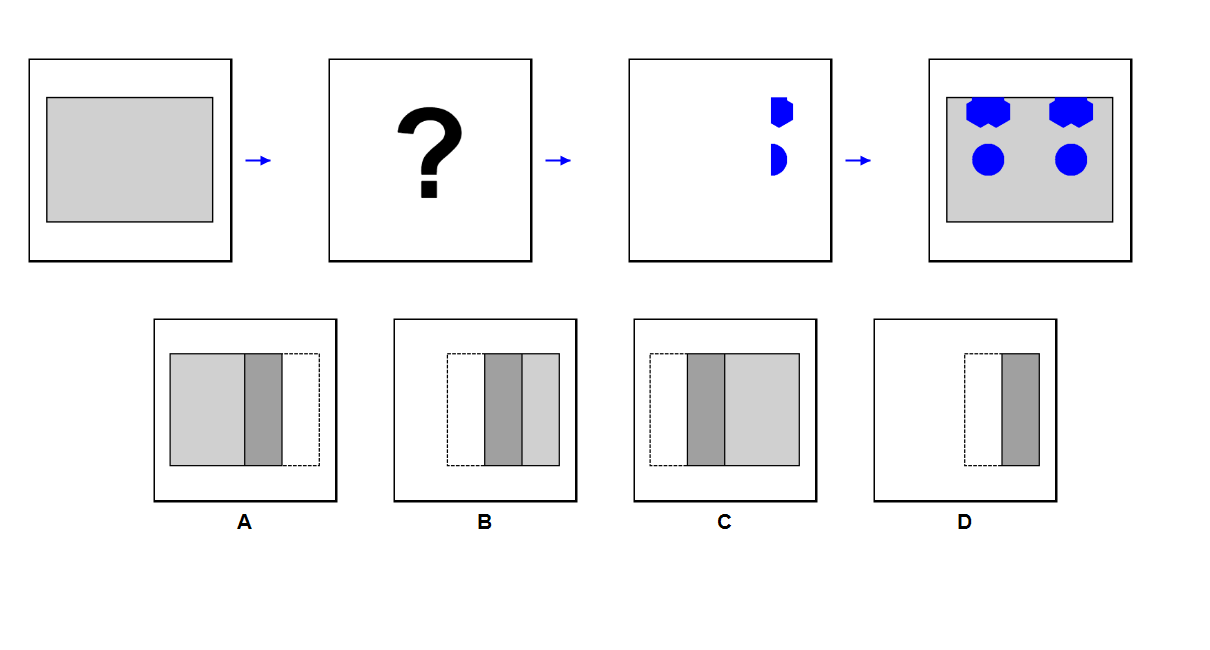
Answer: A